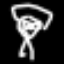
Label: angel